Field crop: maize
Growth stage: 2
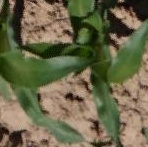
Species: maize